Interaction volume radius: 5 \u00c5
Interaction volume height: 20 \u00c5
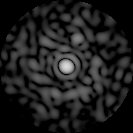
Disorder parameter: 0.8818